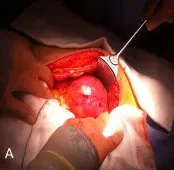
A)Operative finding of hernia sac in the fossa of Landzert containing small bowel loops.
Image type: medical_photograph (other_medical_photograph)